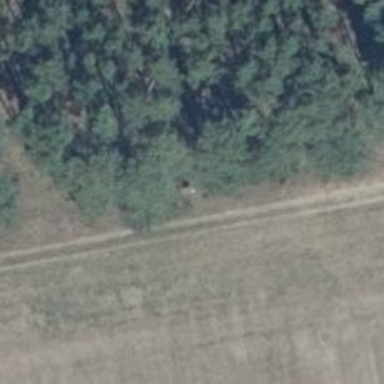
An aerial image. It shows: Hunting stand.